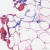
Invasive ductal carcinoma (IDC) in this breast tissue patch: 0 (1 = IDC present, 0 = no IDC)